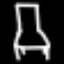
Label: chair